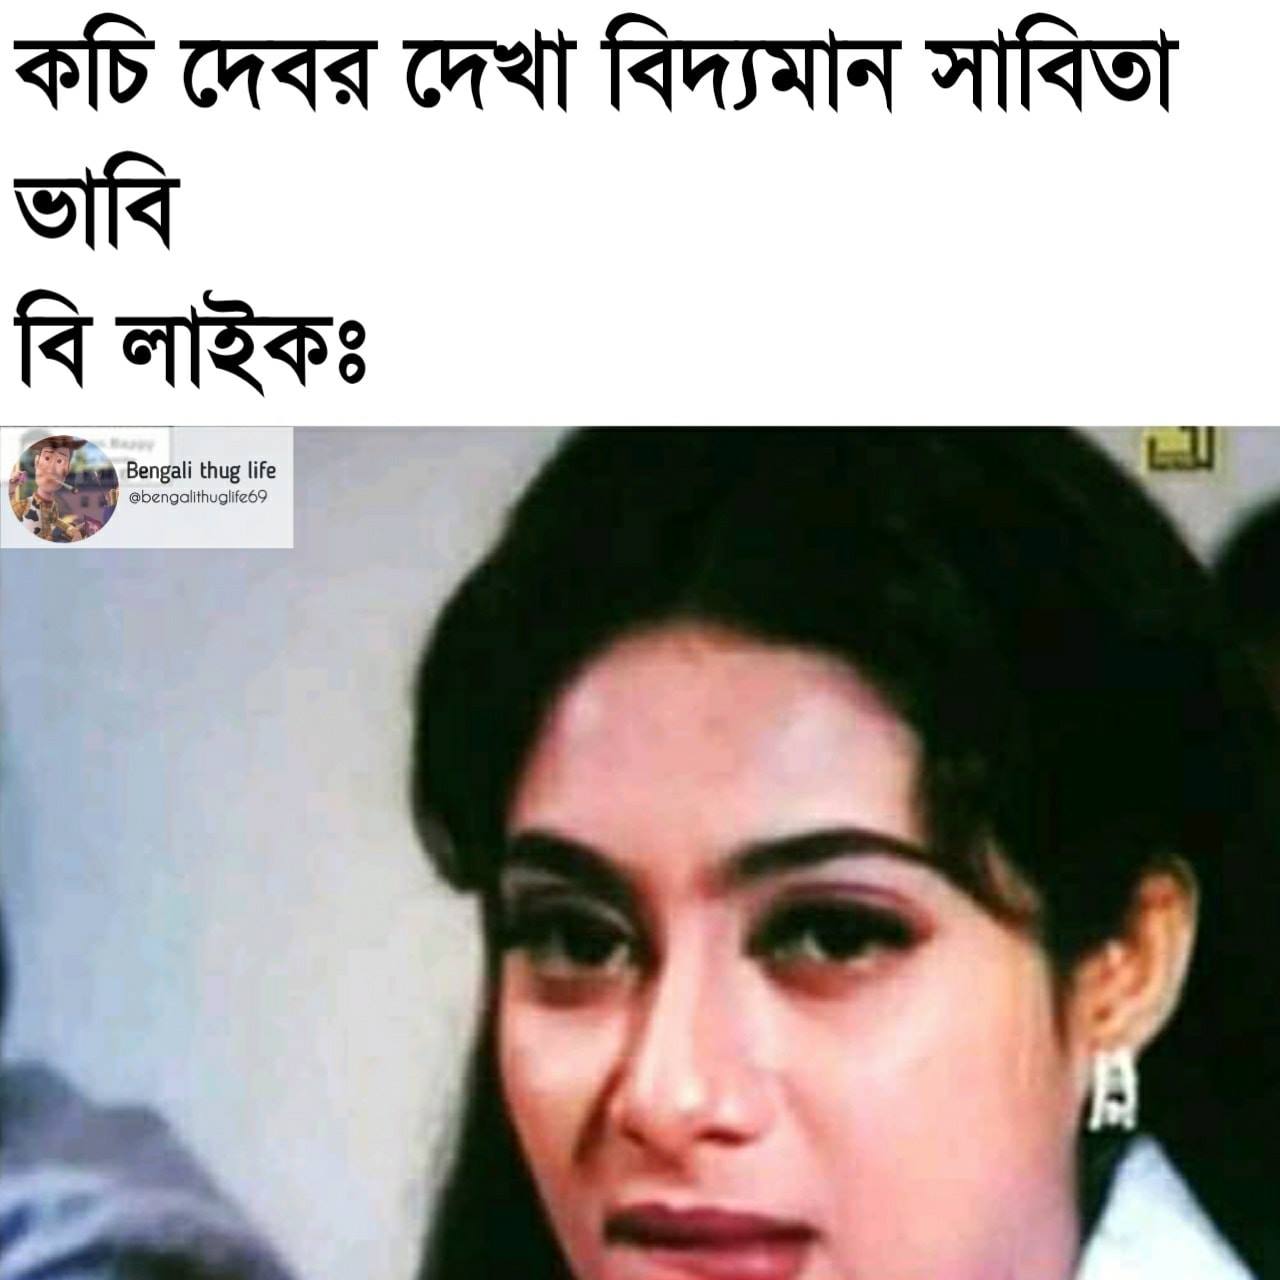
Caption: কচি দেবর দেখা বিদ্যমান সাবিত ভাবি  বি লাইকঃ
Label: non-hate